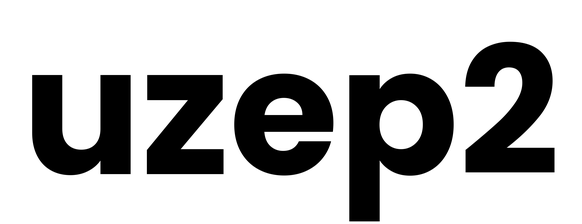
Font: Poppins-Bold